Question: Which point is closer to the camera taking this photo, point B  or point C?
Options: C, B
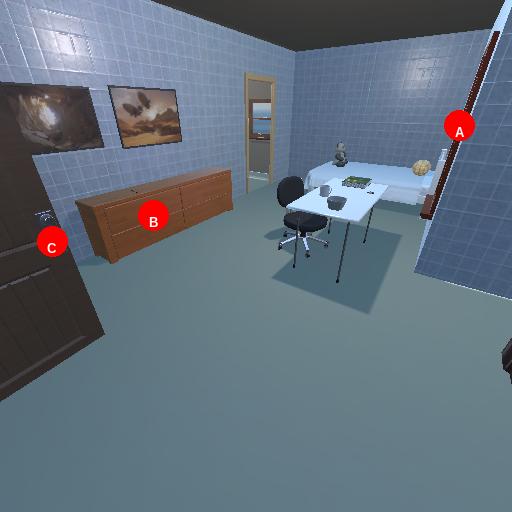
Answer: C